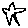
Label: star